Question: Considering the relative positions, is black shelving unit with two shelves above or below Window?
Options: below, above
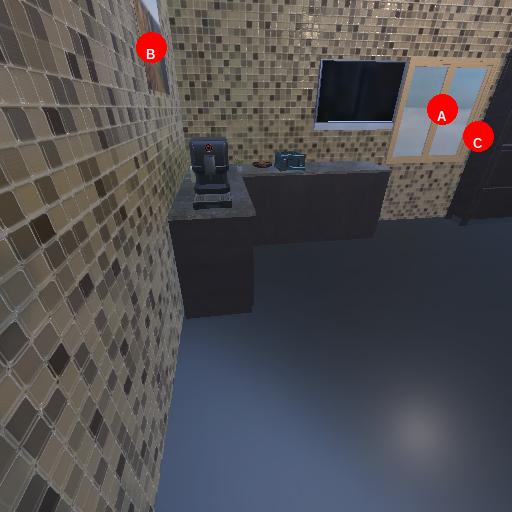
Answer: below